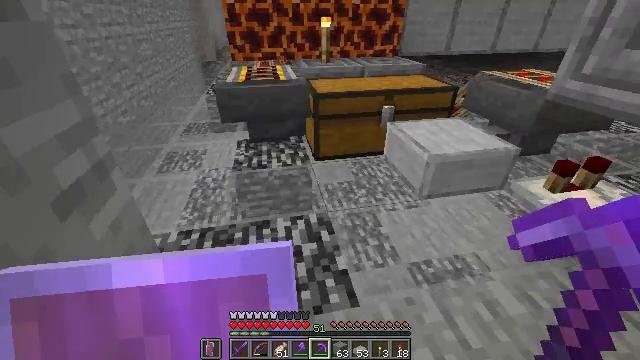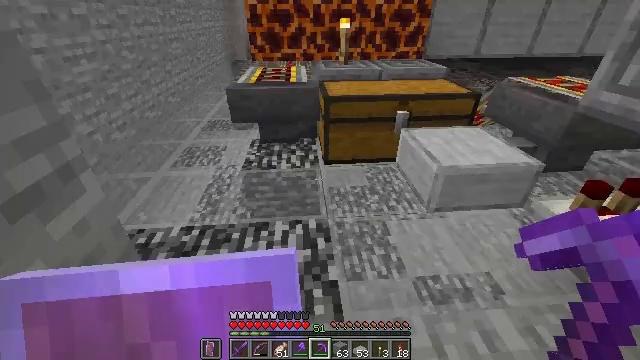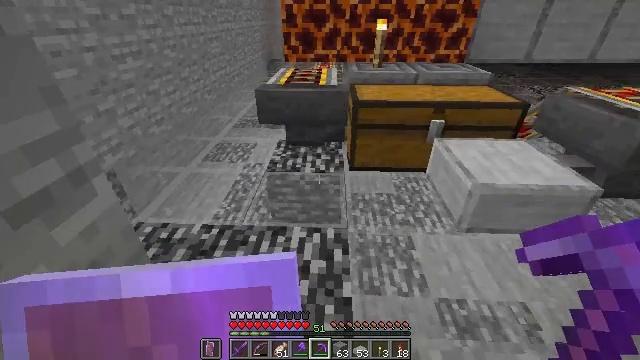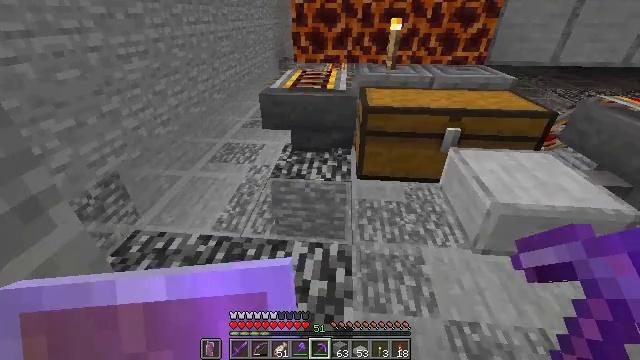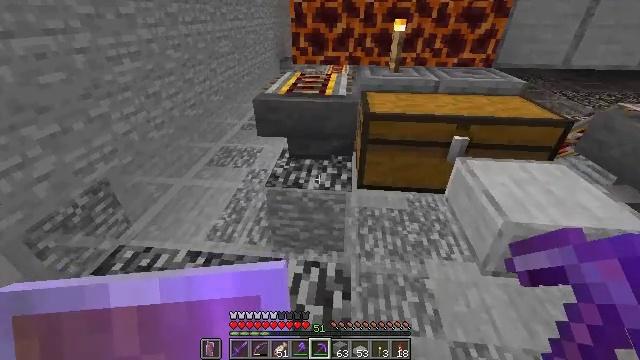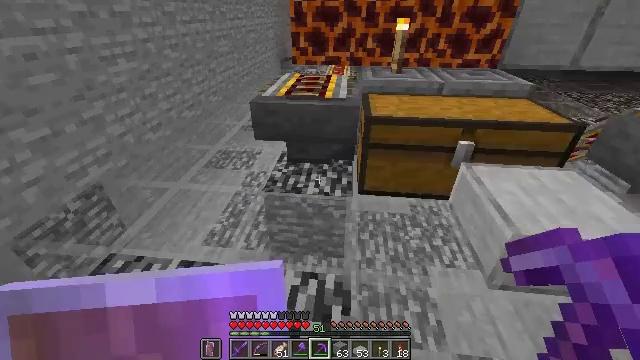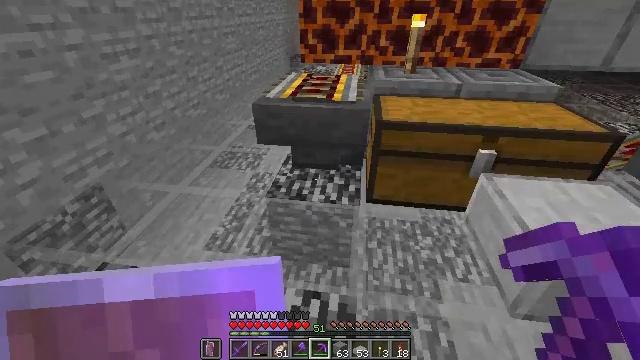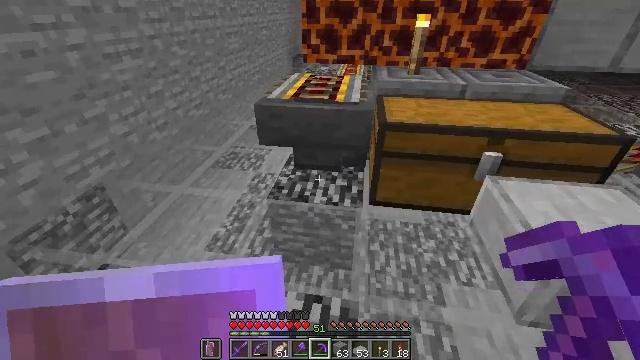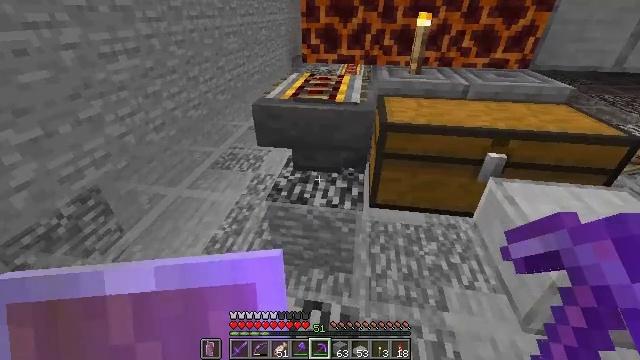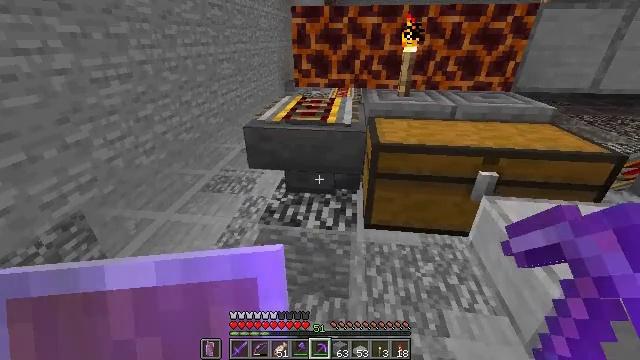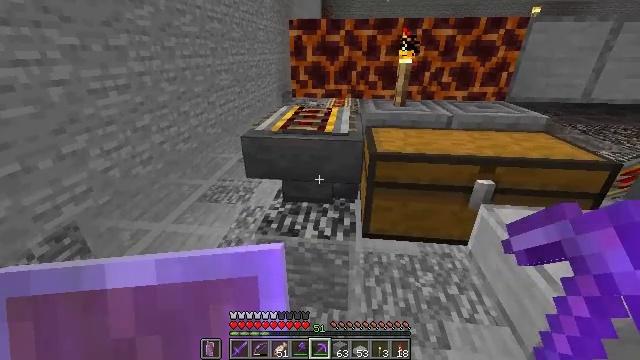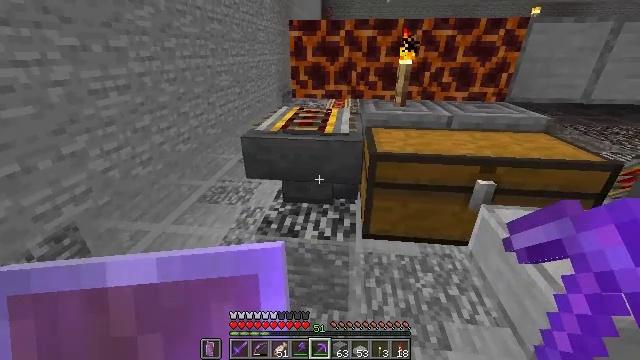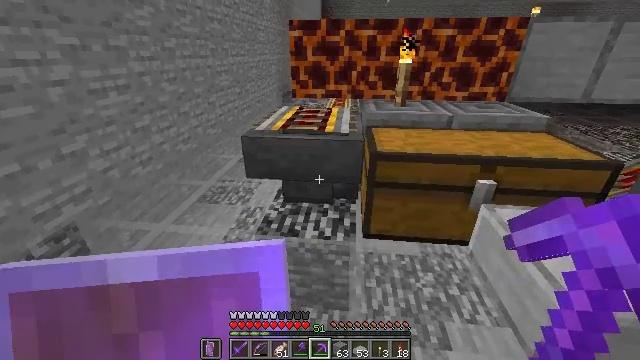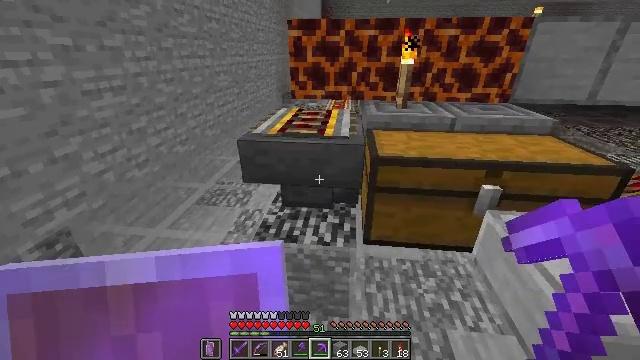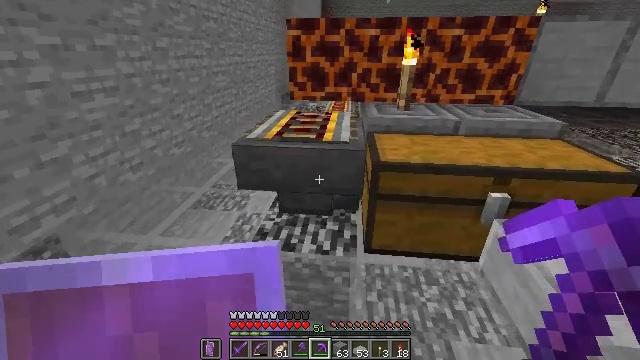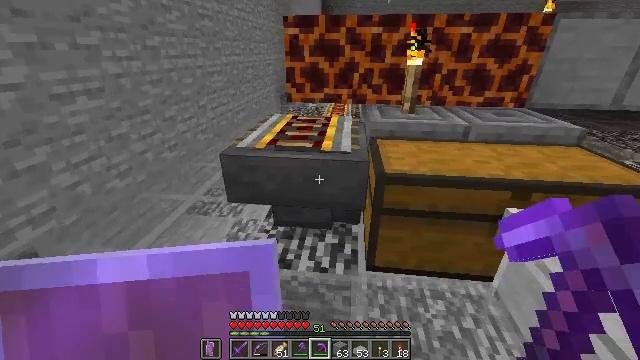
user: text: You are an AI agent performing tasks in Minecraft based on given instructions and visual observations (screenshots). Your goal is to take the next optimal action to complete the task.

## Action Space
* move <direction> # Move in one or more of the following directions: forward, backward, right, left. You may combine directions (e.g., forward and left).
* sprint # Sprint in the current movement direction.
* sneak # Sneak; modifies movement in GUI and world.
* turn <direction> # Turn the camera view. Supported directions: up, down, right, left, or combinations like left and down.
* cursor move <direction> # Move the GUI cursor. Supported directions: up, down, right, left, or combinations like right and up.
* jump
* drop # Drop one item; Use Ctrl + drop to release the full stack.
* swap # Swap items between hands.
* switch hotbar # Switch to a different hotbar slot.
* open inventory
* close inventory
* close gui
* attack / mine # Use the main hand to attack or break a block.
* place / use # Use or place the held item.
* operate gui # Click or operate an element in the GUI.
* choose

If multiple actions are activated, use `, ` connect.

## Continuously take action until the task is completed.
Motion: motion action
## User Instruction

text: Break the powered rail to collect it.
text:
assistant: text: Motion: move forward, turn left
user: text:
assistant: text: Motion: move forward, turn left
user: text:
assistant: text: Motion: move forward, turn left
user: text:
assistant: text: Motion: move forward
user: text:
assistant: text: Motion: move forward
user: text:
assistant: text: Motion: turn left
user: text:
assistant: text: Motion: no_op
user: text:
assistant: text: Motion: no_op
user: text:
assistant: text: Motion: turn right and up
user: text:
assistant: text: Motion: turn up
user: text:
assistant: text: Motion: no_op
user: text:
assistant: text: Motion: no_op
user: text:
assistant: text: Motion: move forward
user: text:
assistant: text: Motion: move forward
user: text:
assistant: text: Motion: move forward
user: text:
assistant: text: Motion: move forward
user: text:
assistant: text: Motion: move forward
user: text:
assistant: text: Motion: move forward
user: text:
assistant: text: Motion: move forward, attack / mine
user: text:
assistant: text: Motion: attack / mine
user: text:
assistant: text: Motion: attack / mine
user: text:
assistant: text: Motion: attack / mine
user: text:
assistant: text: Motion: attack / mine
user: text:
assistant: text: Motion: attack / mine